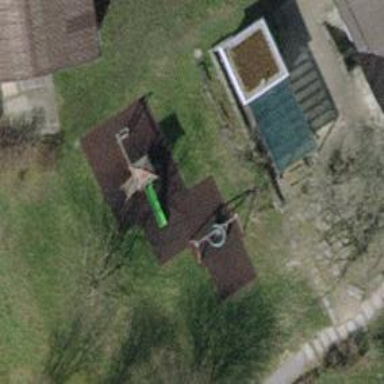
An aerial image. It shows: Playground area for leisure land.